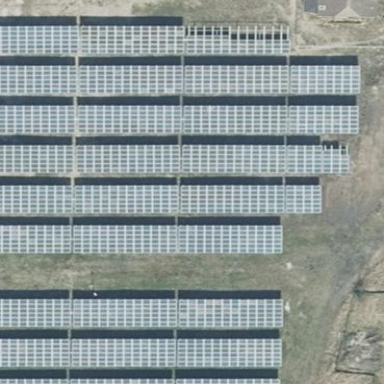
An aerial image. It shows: Solar power plant utilizing photovoltaic technology to generate electricity.